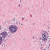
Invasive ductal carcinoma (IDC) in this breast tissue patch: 0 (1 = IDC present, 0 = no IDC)